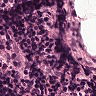
Metastatic tissue present: no